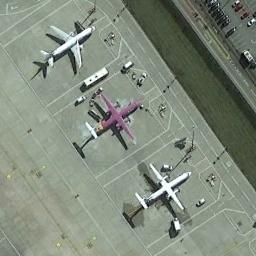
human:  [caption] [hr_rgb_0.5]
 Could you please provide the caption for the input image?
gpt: A red plane and two white planes were stopped on the runway .

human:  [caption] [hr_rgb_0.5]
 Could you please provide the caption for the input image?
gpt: Three planes parked in a line on the airport and one of the red planes between the other two white planes .

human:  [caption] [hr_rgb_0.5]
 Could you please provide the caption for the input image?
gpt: Two white airplanes and a purple airplane were on the airport .

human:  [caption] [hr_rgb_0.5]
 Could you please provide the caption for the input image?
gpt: A purple plane was parked between the two white planes .

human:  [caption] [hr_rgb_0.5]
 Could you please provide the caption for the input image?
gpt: The purple plane is between the two white planes .